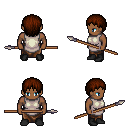
a pixel art fantasy rpg character, male body template, human, dark skin, white tunic, robe skirt, brown plain hairstyle, black shoes, spear, four views (front, back, left, right), 2x2 character sprite sheet, small pixel art, hard edges, no anti-aliasing